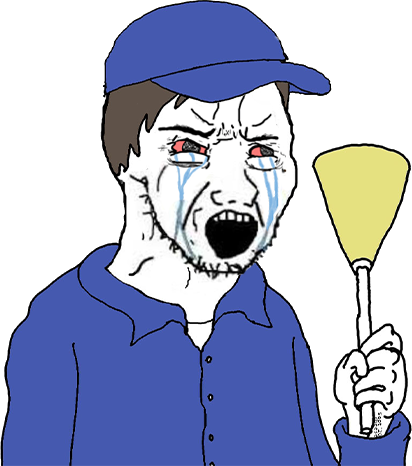
Label: 5_Soyjak